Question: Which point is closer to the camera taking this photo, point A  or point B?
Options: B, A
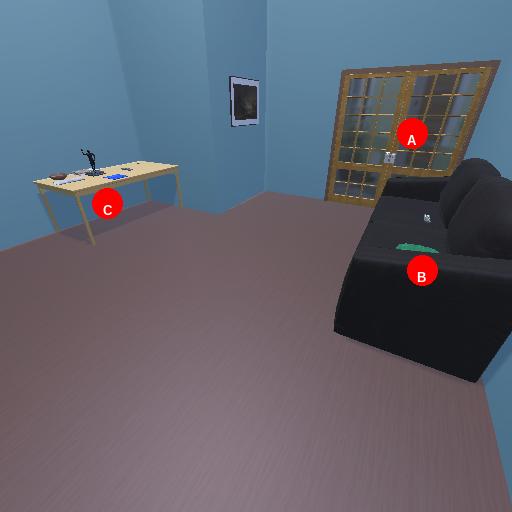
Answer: B